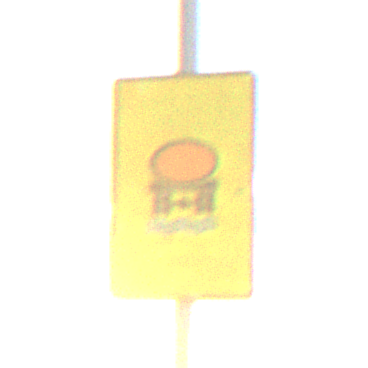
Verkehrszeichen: FahrzeugeMitWassergefaehrdenderLadungOhnePfeilsymbol
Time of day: SunriseSunset
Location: Outdoor (Nature)
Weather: PartlyCloudy
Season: NotSpecified
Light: Natural